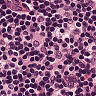
Metastatic tissue present: no